Field crop: maize
Growth stage: 1
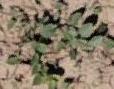
Species: convolvulus